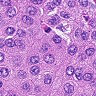
Metastatic tissue present: yes